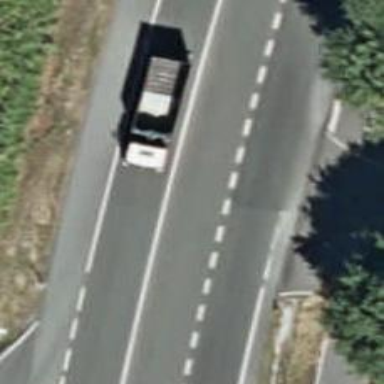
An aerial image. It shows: Trunk highway.